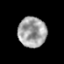
Tissue: prostate
Cell type: T cells
Senescence score: 0.3568
Nuclear area (px): 840
Mean DAPI intensity: 160.907